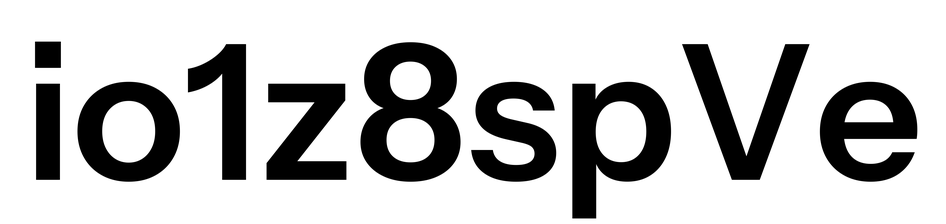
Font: InstrumentSans_SemiBold